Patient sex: M
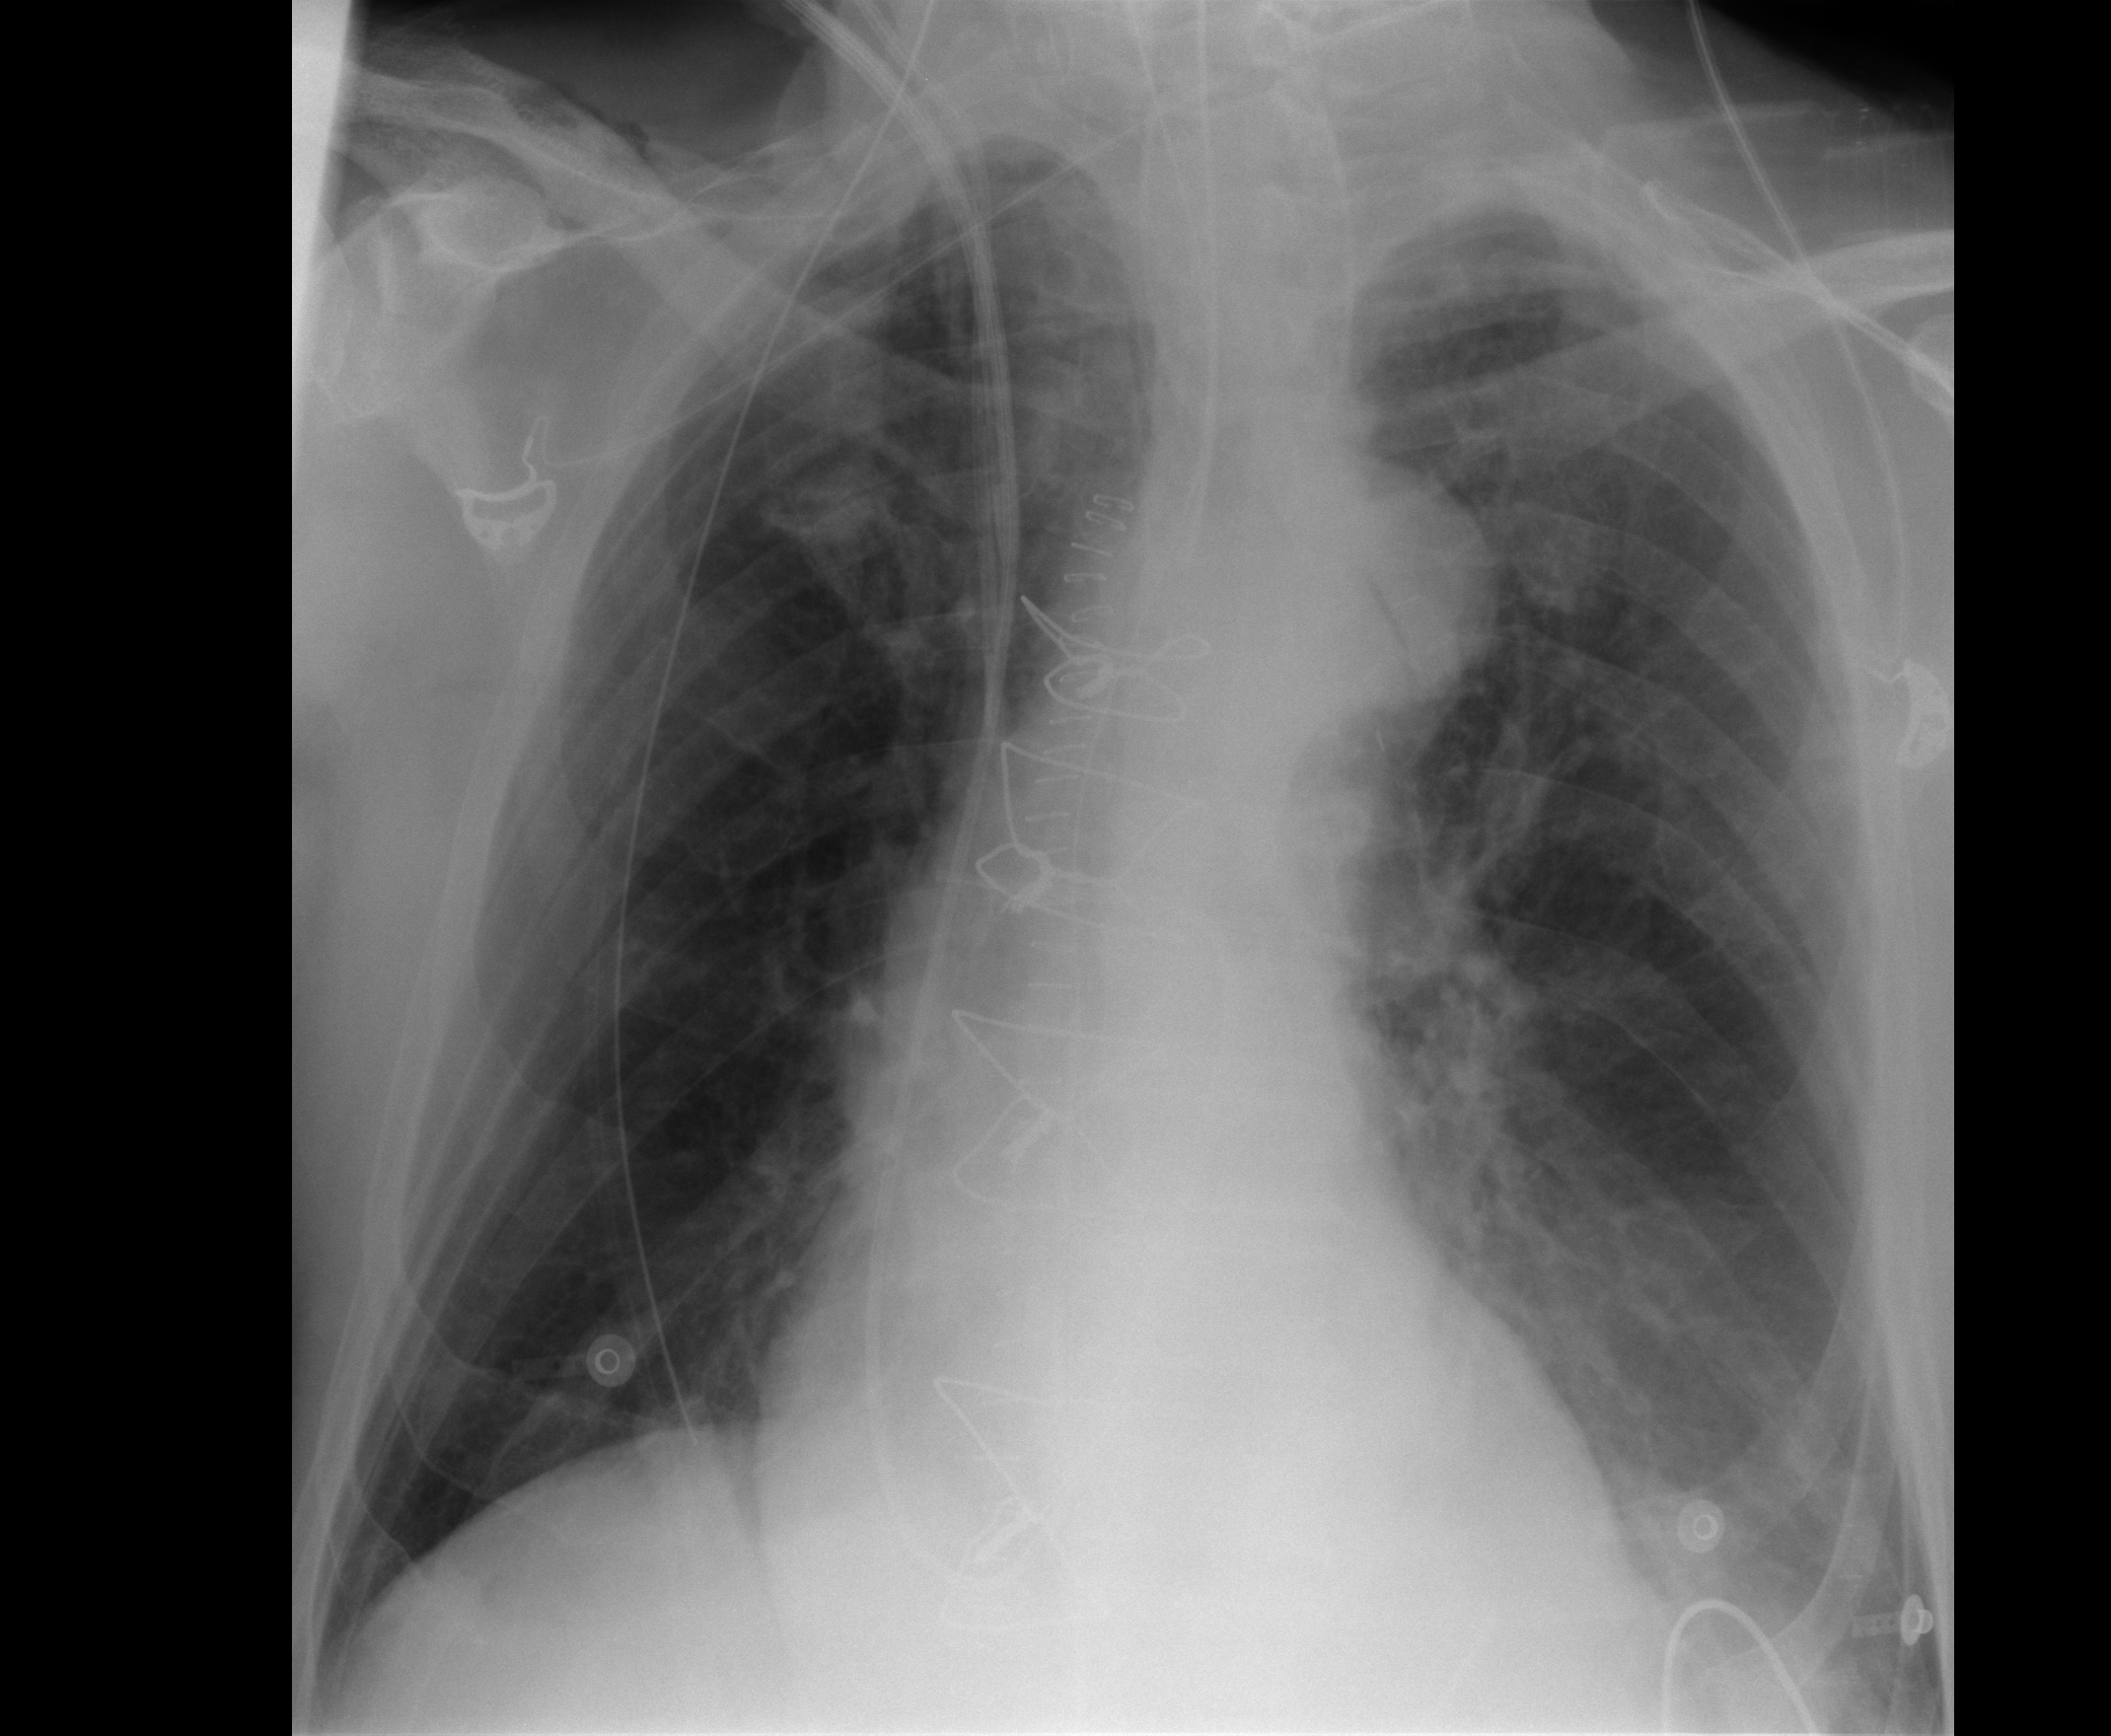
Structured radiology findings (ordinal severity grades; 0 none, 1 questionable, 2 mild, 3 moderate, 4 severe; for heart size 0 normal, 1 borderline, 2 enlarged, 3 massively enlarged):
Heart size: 0
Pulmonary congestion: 0
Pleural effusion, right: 0
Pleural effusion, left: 1
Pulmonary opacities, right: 0
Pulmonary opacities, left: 0
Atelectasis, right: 0
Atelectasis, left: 0